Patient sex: F
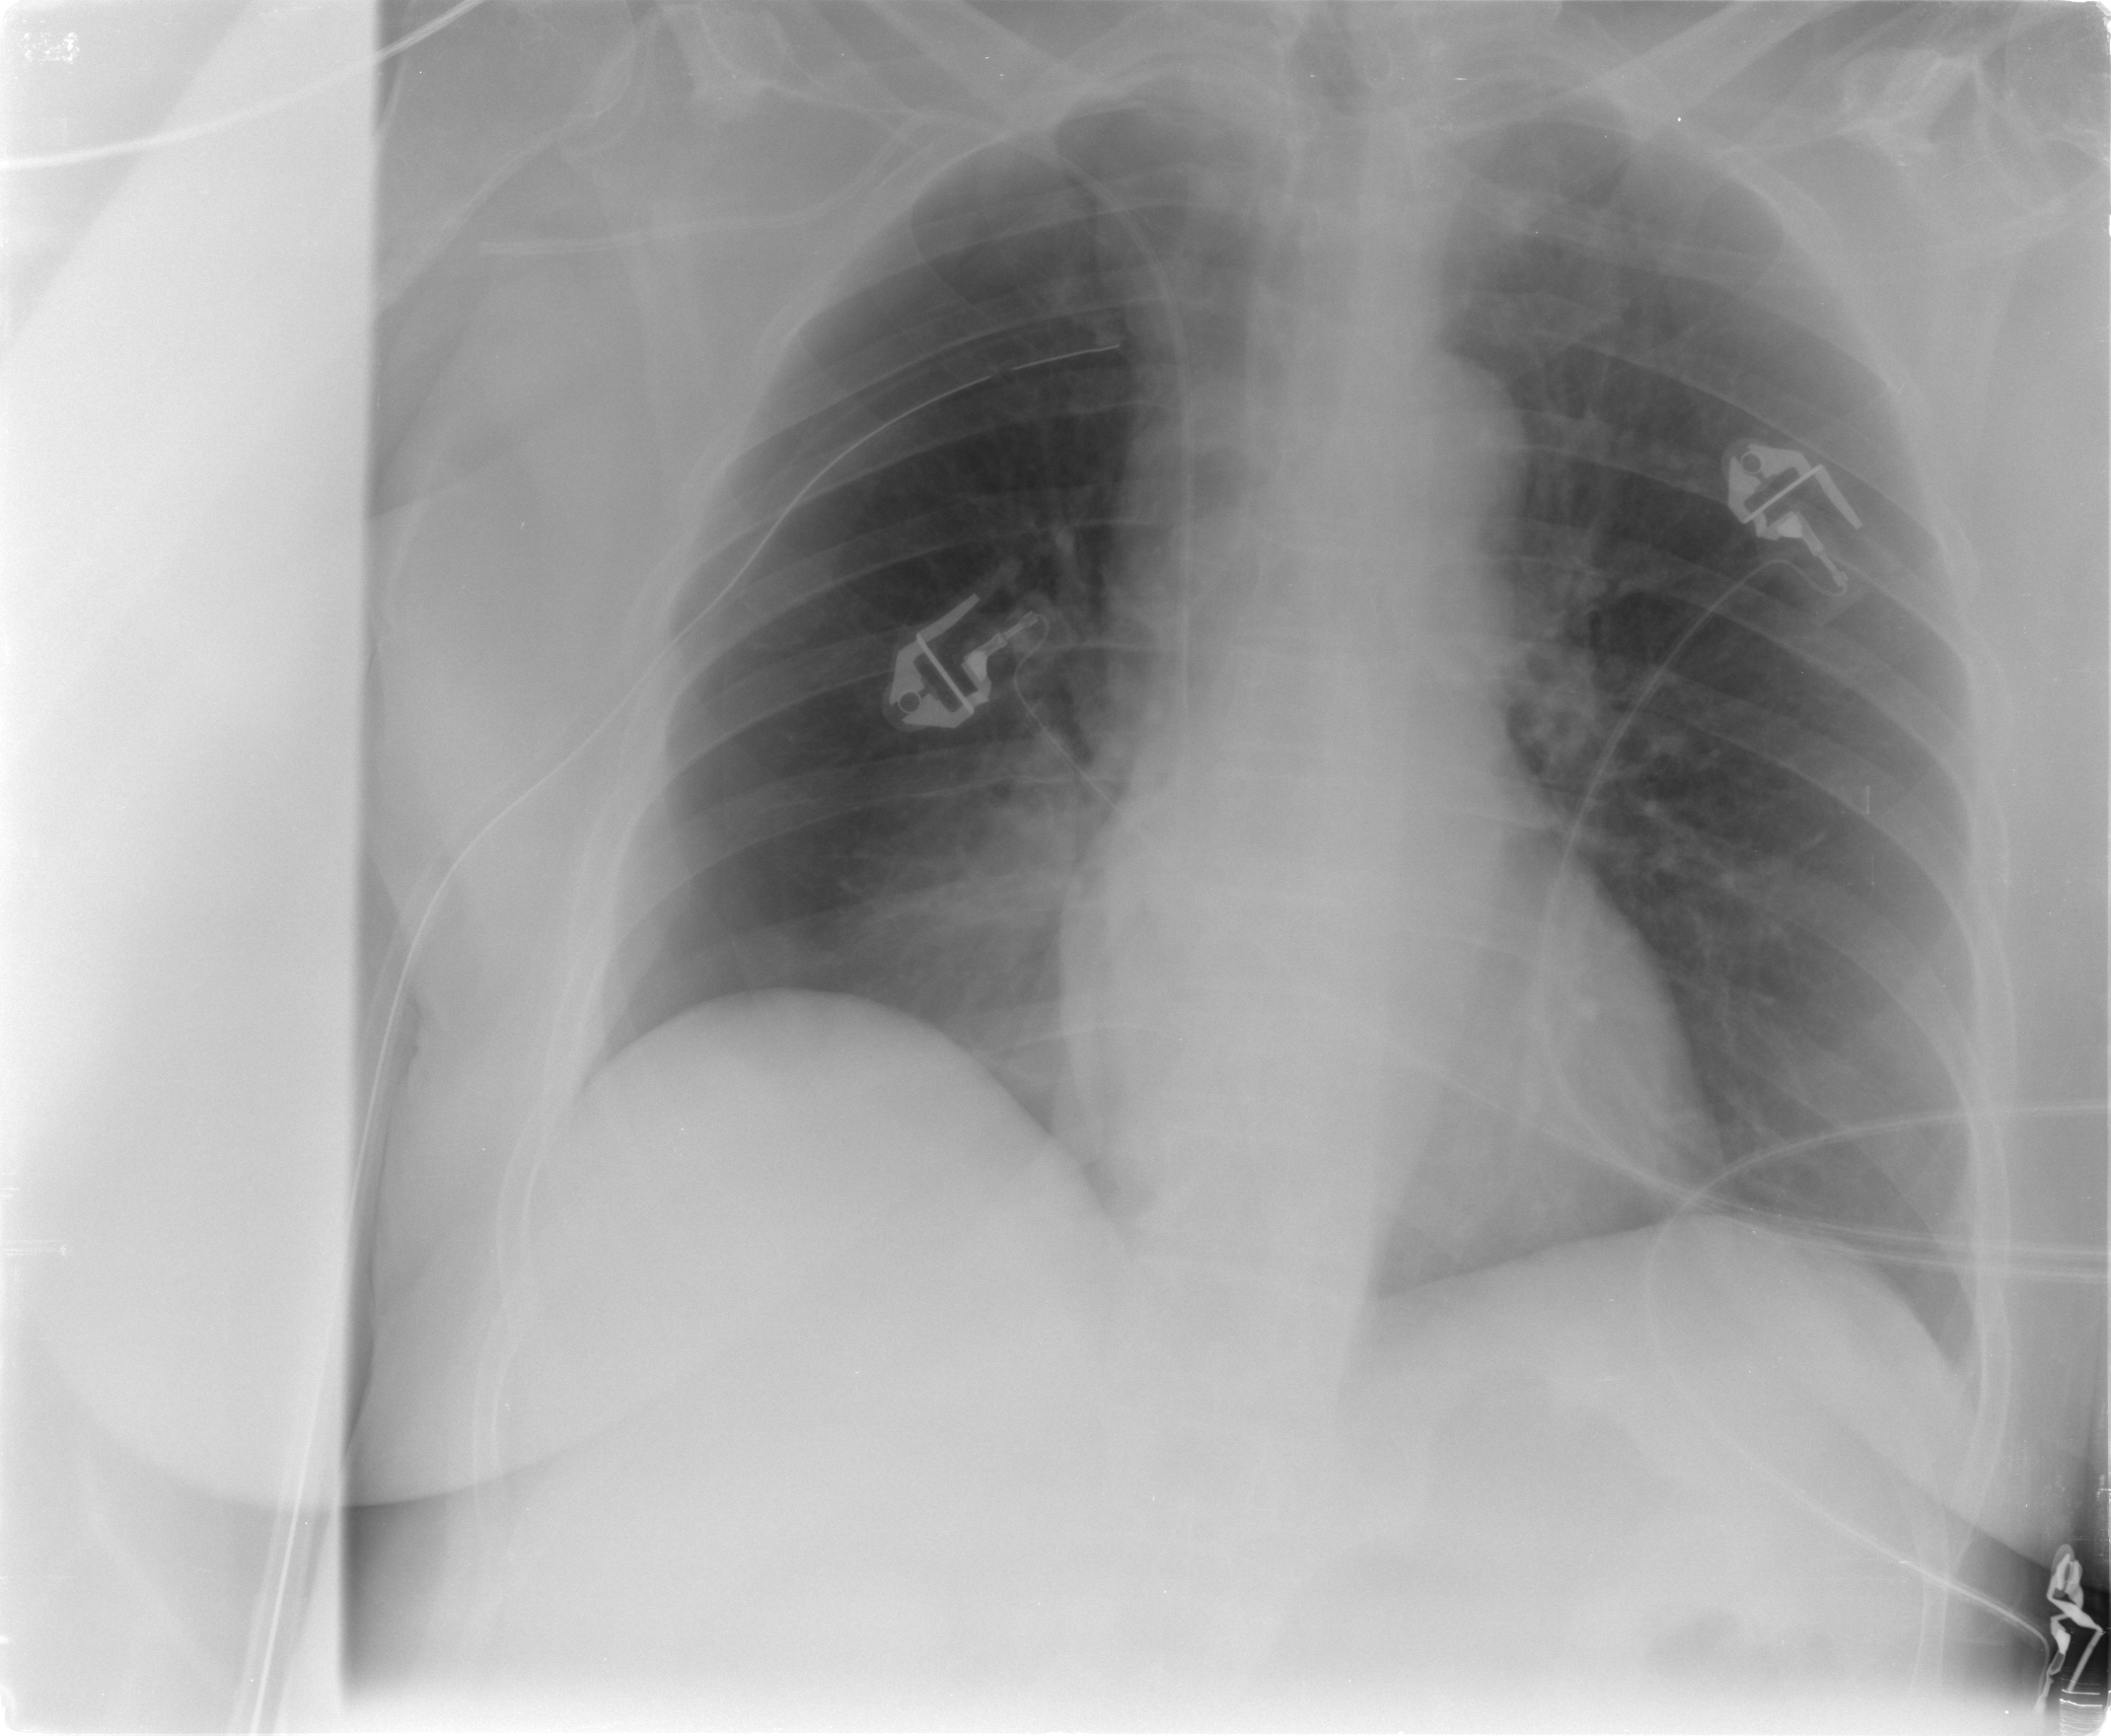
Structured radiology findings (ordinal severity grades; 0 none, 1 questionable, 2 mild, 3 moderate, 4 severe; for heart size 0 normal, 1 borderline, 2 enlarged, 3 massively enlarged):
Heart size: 0
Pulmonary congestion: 0
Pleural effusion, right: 0
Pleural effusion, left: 0
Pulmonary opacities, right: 0
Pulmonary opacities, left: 0
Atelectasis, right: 2
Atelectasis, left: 0